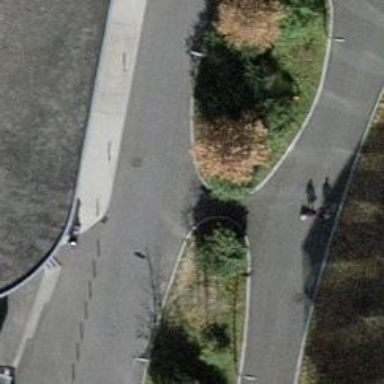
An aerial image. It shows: Asphalt pedestrian road.